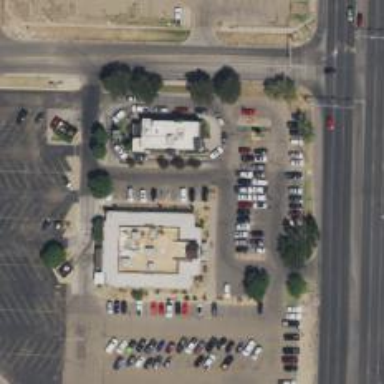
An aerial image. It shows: Parking space.